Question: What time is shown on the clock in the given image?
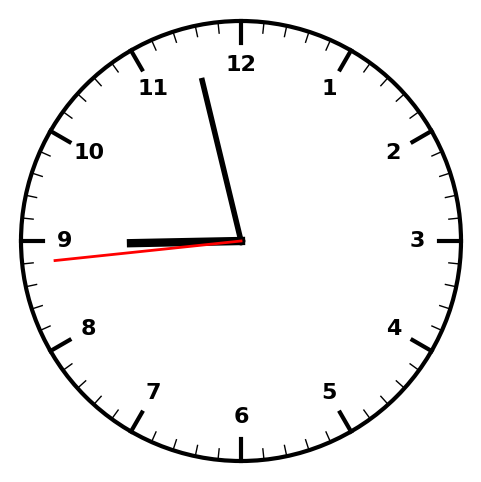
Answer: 08:57:44